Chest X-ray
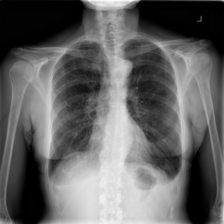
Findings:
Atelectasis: negative
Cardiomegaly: negative
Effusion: negative
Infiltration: negative
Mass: negative
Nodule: negative
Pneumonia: negative
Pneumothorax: positive
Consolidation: negative
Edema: negative
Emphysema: negative
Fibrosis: negative
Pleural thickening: negative
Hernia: negative